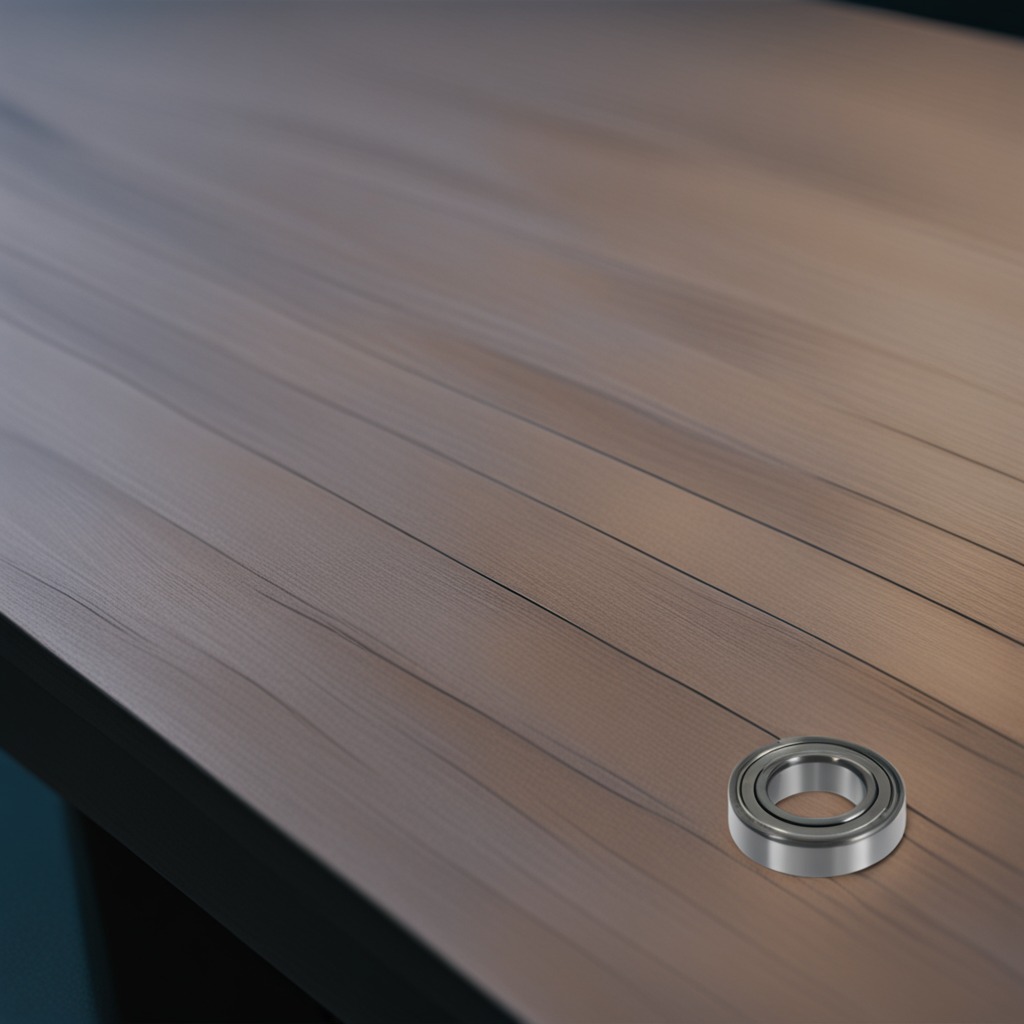
A metal ball bearing lies on the old table with faint burn marks in a small garage at twilight.